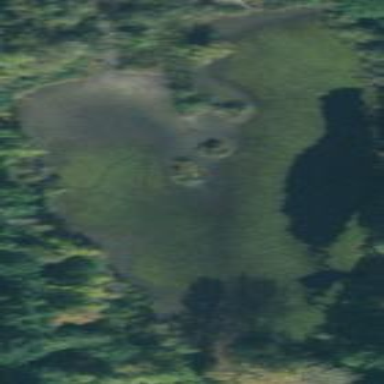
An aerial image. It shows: Lake with natural water.